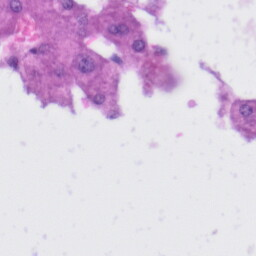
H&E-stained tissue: Liver